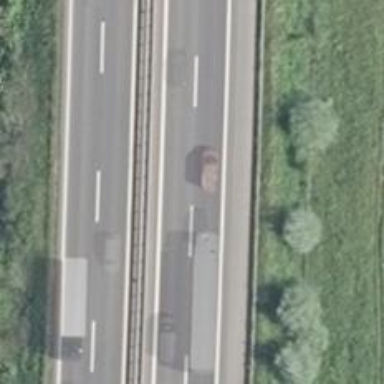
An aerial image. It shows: Asphalt motorway.